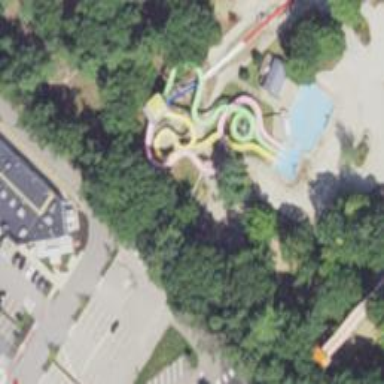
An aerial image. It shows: Water slide attraction.